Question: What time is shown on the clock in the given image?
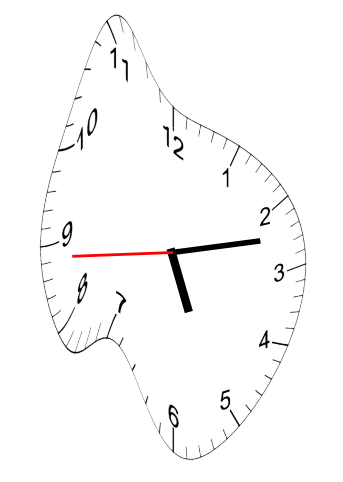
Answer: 05:12:44